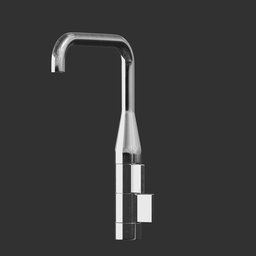
Label: appliances